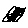
Label: car